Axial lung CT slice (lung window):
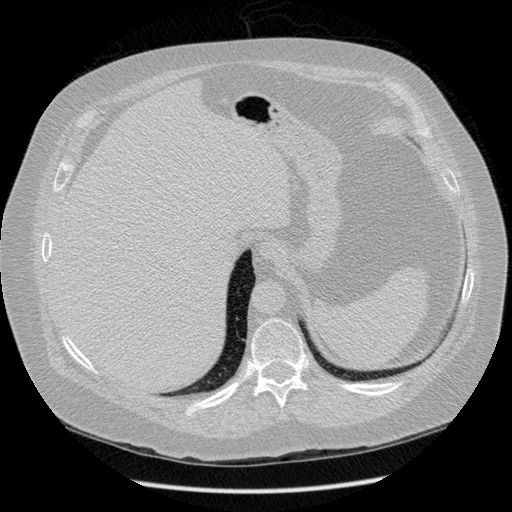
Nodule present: no